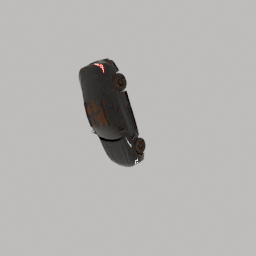
Label: mechanical